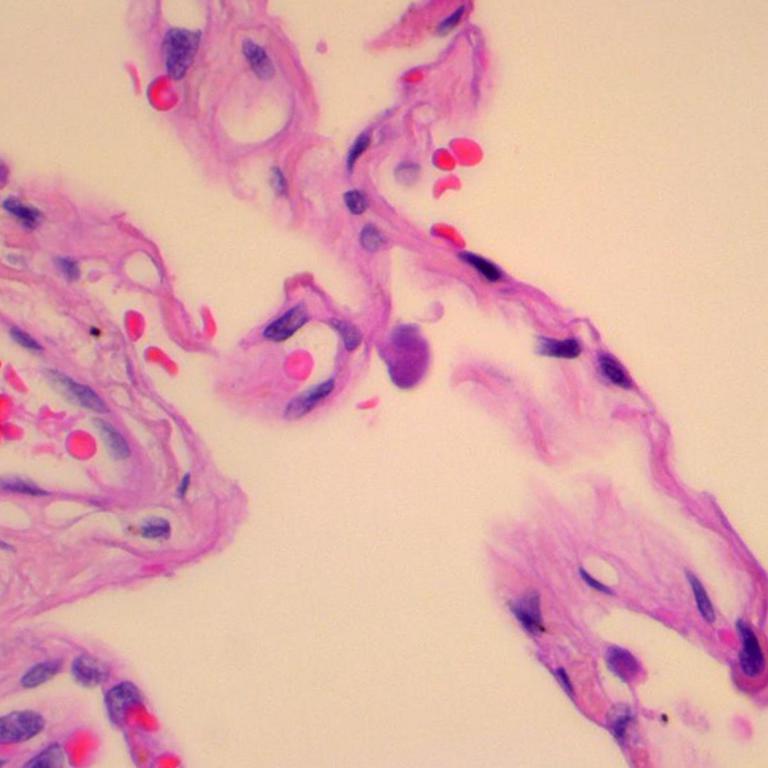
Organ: lung
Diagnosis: benign